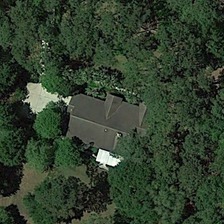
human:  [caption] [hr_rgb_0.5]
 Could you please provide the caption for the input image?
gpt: a hot spring pool are on the green hill .

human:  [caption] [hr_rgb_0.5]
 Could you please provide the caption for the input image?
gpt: a building is surrounded by many green trees .

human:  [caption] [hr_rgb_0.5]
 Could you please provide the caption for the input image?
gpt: a building is surrounded by many green trees .

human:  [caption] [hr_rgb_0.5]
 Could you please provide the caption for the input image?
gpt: two cottages and a car are near the pool, surrounded by trees .

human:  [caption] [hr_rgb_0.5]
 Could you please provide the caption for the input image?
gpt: a hot spring pool are on the green hill .